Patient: sex M, age 56
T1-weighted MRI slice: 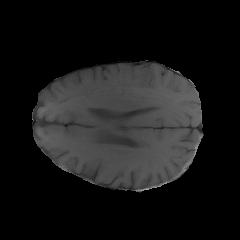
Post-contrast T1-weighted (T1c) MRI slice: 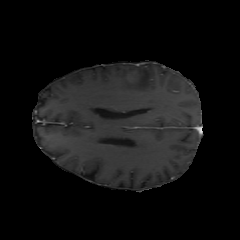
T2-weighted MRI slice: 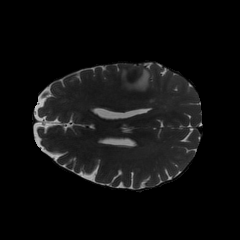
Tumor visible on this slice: yes
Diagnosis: Glioblastoma, IDH-wildtype
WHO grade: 4